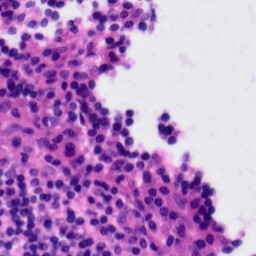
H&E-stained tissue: Tonsil